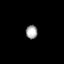
Tissue: lung
Cell type: Epithelial cells
Senescence score: 0.1788
Nuclear area (px): 157
Mean DAPI intensity: 160.904